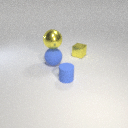
small yellow metal cube to the right of large blue rubber sphere